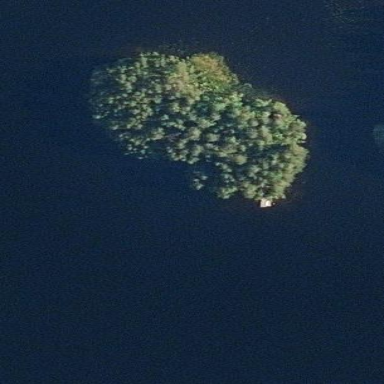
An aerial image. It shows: Island.